Question: I am making designing a database of airports and how they are linked to each other via route. Idea is simpler version of <URL>.
This is my ERD:

It has four entities namely: Airport, Route, Airline and Airplane. Relations are as follows: binary relation(departure and destination) between airport and route, Airline serves that route and finally airline has a airplane which is usually used on that route.
I am not sure of validity of entities involved and their relations. It would be nice if someone can point to my mistakes.
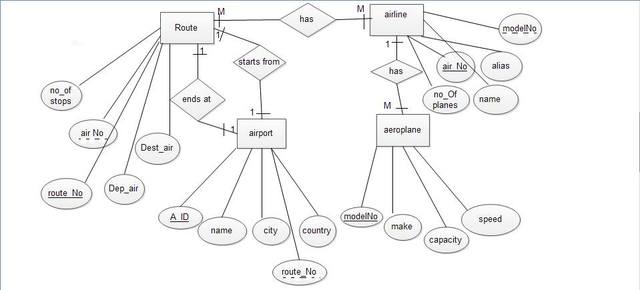
Answer: I would not call this a routing table.
Routes have way points and tracks, which are subject to change. For example, the route from KFJK to KORD is 'COATE Q436 EMMMA WYNDE5' (these are waypoints and WYNDE5 is the arrival at O'Hare).
Your diagram is more of a destinations table. Most flights are single leg ("direct") and for multi-leg flights you need to track those separately.
I would track flights (which have a unique number) instead of your "route number" variable. A flight can be flown by different equipment. For example, the same flight can be flown in a 777 or a A380.
Many airlines fly the same but use different ; each flight consists of the following:
1. Unique number
2. Aircraft Type
3. Origin
4. Destination (these can be multiple or intermediate).
The is predefined. Have a look at <URL> of flights between Kennedy International and Chicago O'Hare.
If you click on the ident column (this is the flight number), you'll see the route flown for that flight.
I would make the following changes:
1. Remove 'speed' from the aeroplane table; and rename this table to 'equipment'.
2. Rename 'alias' to 'ICAO' and add their ICAO code there (its three letters).
3. Airlines don't have routes; so I would rename routes to 'destinations'.
4. Airports don't have route numbers; so I'm not sure what that is doing there.
5. Airports have two main identifiers, the ICAO identifier code (4-letters) and the IATA identifer (3-letters). I would add both of these.
6. I would rename route number to 'flight number', and then add the actual flight number to it; with each leg entered individually. This will take care of your multi-leg (multi-stop) flights.
7. I would add a flight_equipment table to have a link between each flight, and which equipment is used. Right now there is no link between the flights and the airplanes.